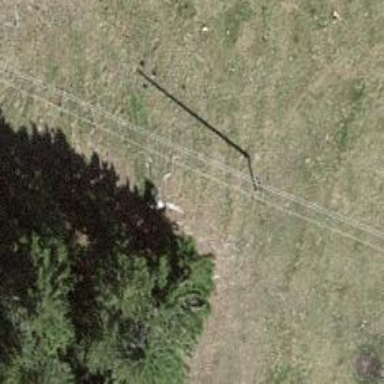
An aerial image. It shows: Utility pole as the man-made structure.